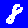
Digit: 8